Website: apple-inc
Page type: payment
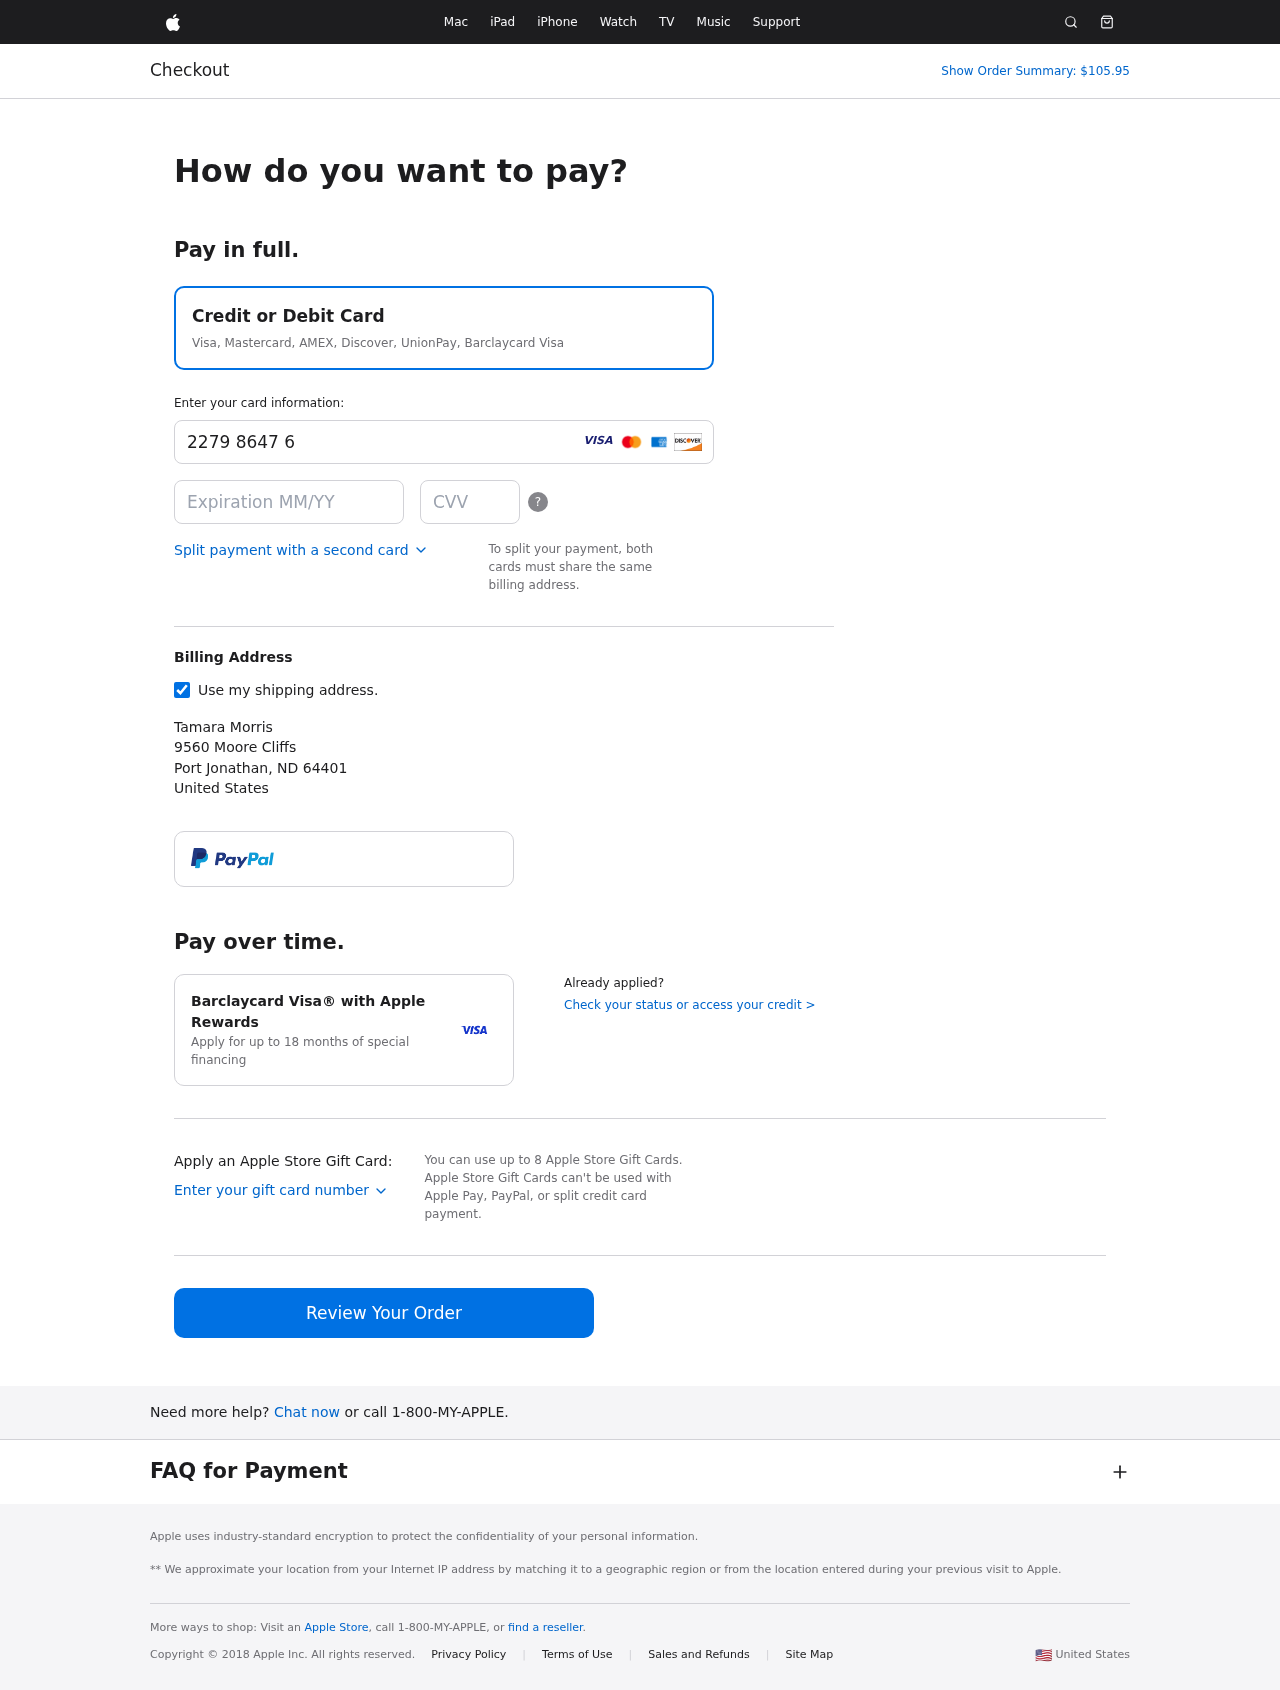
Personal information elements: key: PII_CARD_CVV
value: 832
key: PII_CARD_EXPIRY
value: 10/27
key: PII_CARD_NUMBER
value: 2279 8647 6120 8775
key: PII_CITY
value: Port Jonathan
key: PII_COUNTRY
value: United States
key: PII_FULLNAME
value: Tamara Morris
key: PII_POSTCODE
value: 64401
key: PII_STATE_ABBR
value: ND
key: PII_STREET
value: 9560 Moore Cliffs
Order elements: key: ORDER_TOTAL
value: Show Order Summary: $105.95